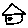
Label: house